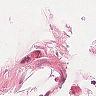
Metastatic tissue present: no